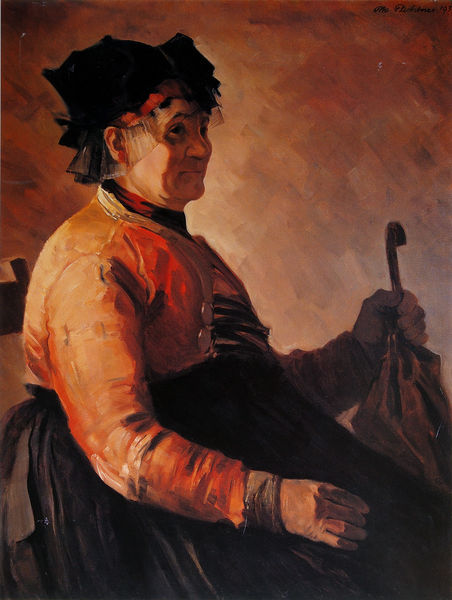
Titel: Kostümbild
Künstler: Otto Flechtner
Standort: München
Institution: Oberfinanzdirektion
Schlagwörter: dunkel, hand, schatten, gelb, frau, hut, kleid, licht, mund, nase, ohr, orange, profil, schmuck, schwarz, stuhl, blick, regenschirm, rot, schirm, haube, rock, alt, jacke, mütze, wand, alte, arm, augen, kragen, bildnis, instrument, portrait, porträt, haare, sitzend, musik, stock, kopfbedeckung, schürze, orang, seitlich, frack, musikinstrument, knöpfe, weste, regen, seite, tracht, geige, violine, halbprofil, bprofilh, rgen, rock dick, schnür